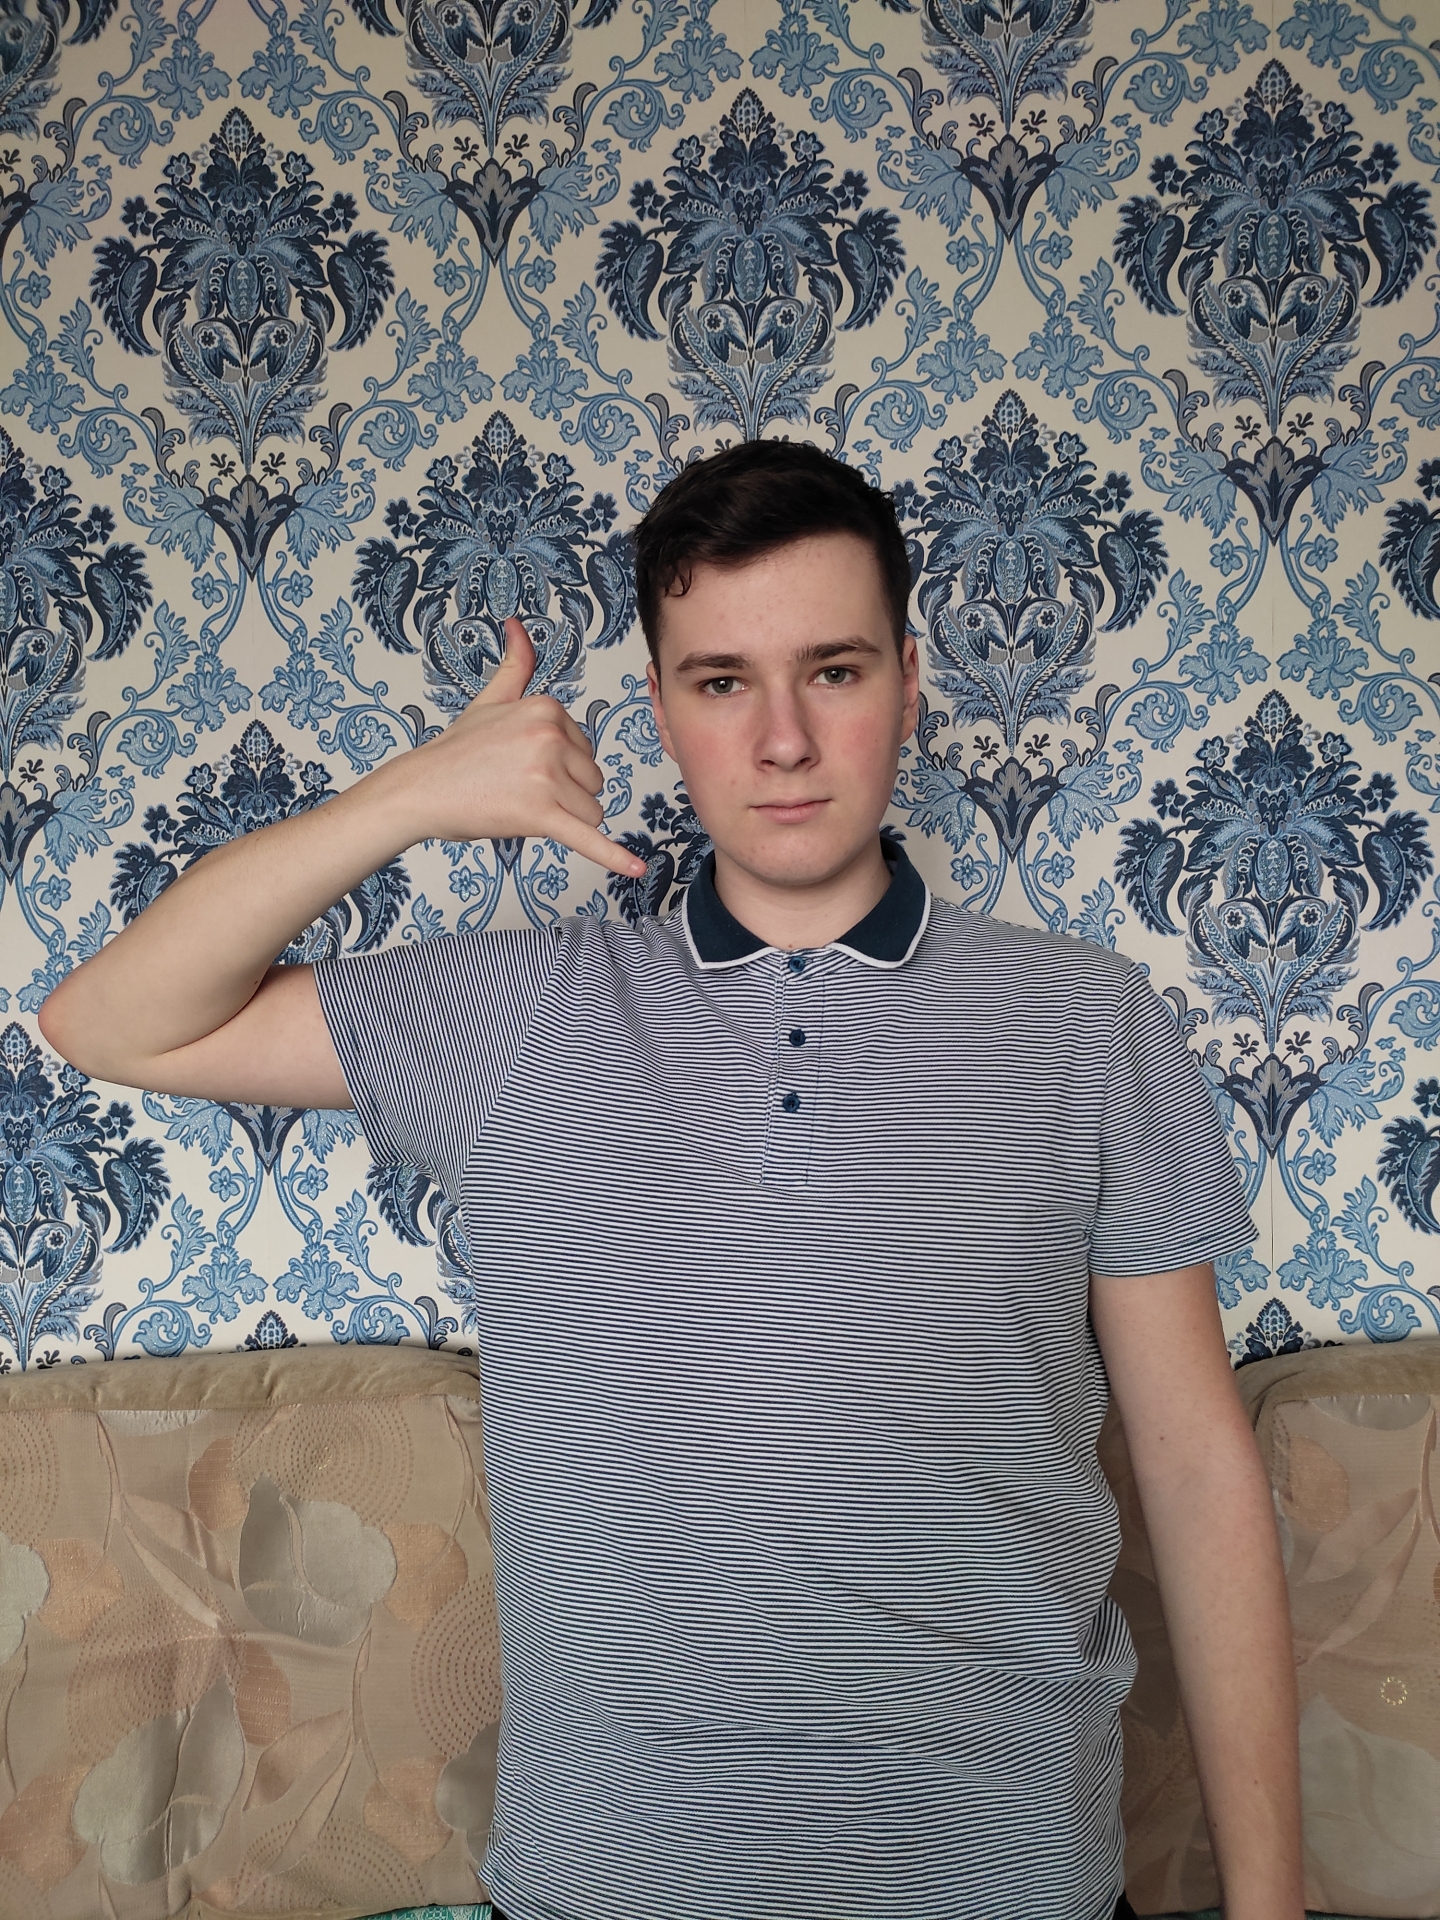
Label: clear